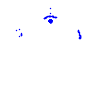
Particle: pion